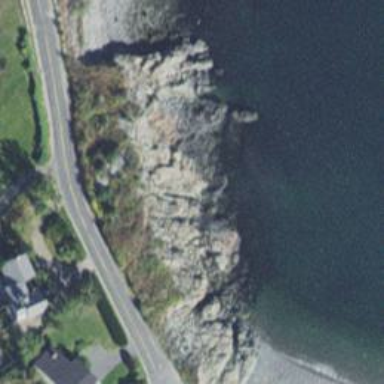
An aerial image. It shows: Natural cliff.